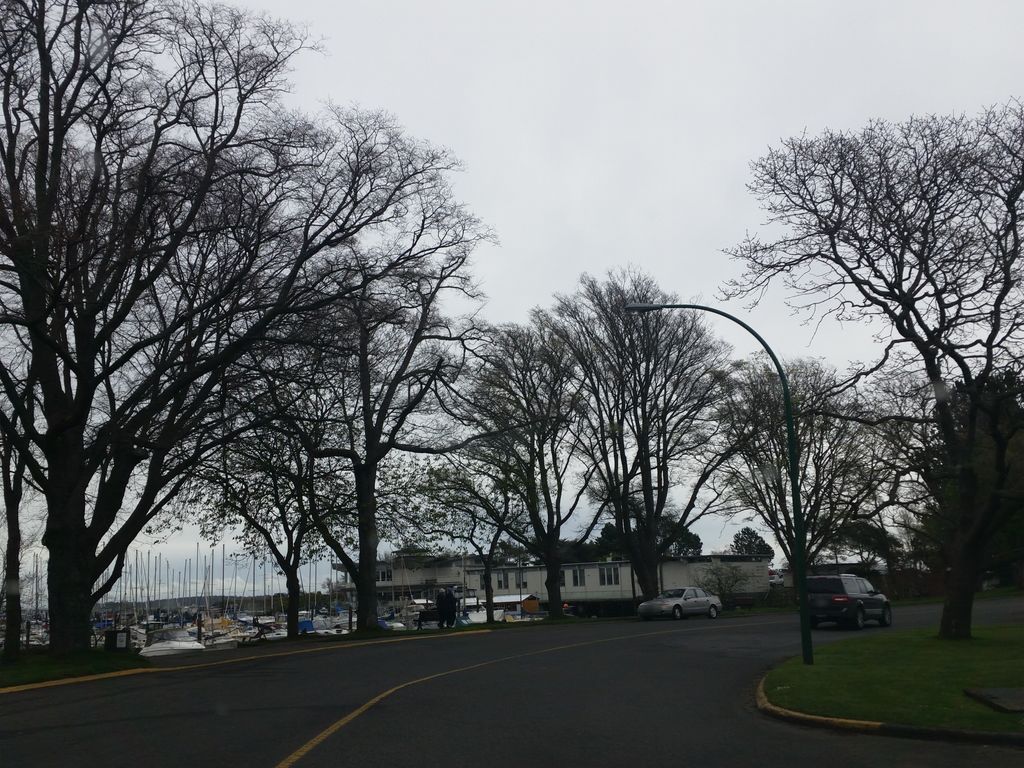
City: victoria